Interaction volume radius: 10 \u00c5
Interaction volume height: 15 \u00c5
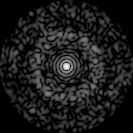
Disorder parameter: 0.8162